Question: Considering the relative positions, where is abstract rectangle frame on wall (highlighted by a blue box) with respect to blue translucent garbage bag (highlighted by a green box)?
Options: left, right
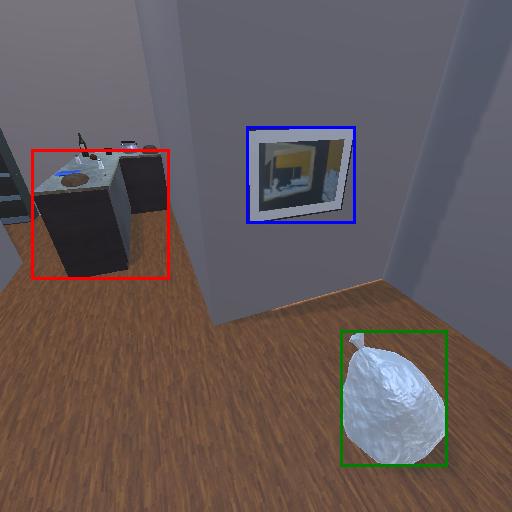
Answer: left